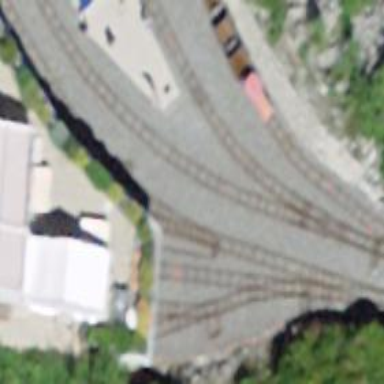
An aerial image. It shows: Unused railway yard.